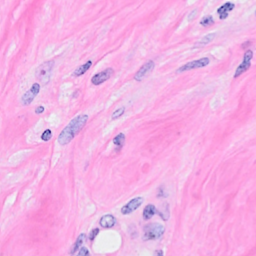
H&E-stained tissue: Breast